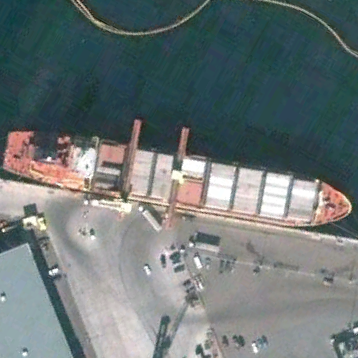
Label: Container_ship